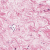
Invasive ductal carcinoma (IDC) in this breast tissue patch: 0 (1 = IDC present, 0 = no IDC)